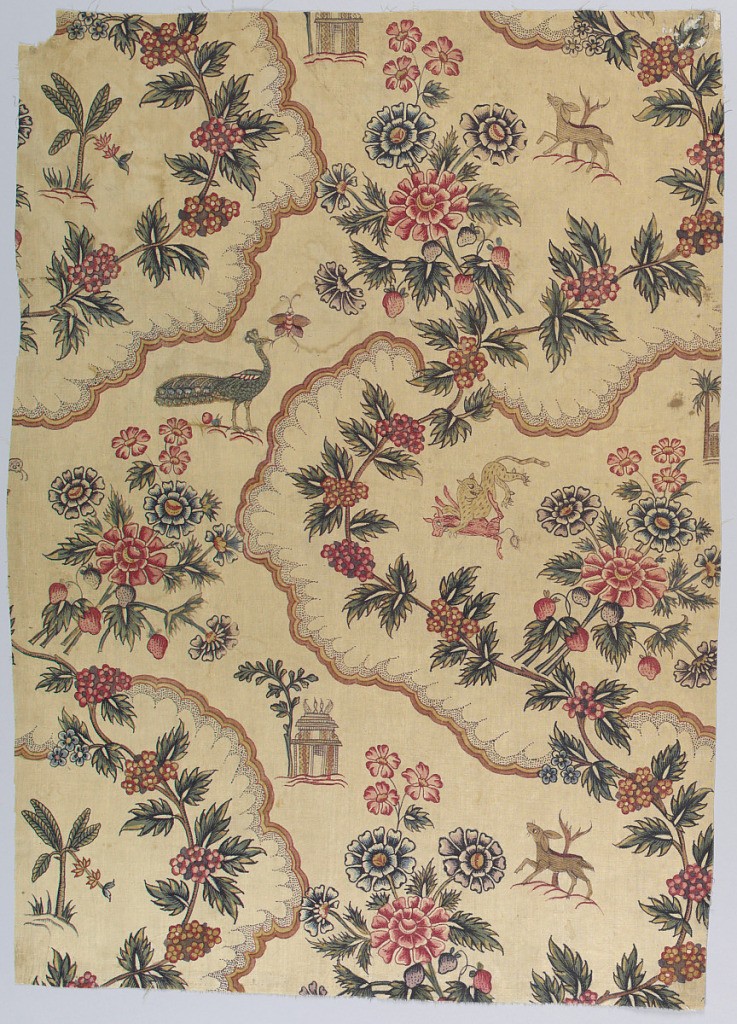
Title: Textile
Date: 1750–1800
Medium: cotton Technique: mordants for black, 2 reds, 2 purples, and brown applied by pen or brush; madder dyed; blue painted over resist; yellow painted by brush, (chintz) on plain weave
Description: Curving vines with alternately symmetrical bouquets. Isolated motifs of animals, birds and plants.